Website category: university
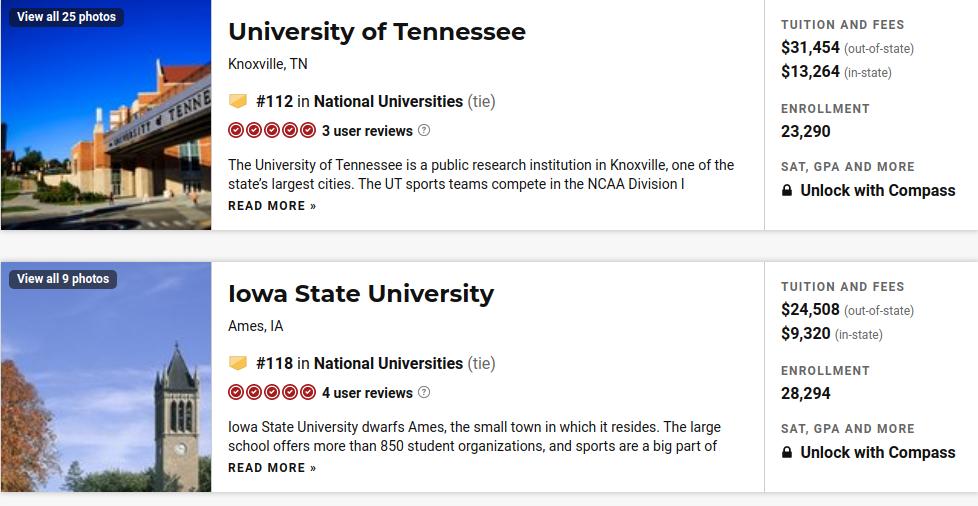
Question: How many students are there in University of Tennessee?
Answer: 23,290

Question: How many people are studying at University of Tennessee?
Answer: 23,290

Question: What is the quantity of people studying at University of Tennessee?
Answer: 23,290

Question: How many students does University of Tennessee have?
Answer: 23,290

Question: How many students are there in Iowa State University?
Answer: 28,294

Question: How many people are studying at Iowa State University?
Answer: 28,294

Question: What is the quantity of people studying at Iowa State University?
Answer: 28,294

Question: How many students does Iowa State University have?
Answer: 28,294

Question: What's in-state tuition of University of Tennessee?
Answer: $13,264

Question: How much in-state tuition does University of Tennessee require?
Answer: $13,264

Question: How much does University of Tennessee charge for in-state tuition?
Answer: $13,264

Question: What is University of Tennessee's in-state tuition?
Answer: $13,264

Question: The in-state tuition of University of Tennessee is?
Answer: $13,264

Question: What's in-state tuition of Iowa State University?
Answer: $9,320

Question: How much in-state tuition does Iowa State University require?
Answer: $9,320

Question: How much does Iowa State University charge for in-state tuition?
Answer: $9,320

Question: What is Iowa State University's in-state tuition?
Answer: $9,320

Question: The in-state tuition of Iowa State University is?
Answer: $9,320

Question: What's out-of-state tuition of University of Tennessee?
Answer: $31,454

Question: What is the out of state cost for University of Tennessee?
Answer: $31,454

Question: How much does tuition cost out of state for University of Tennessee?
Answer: $31,454

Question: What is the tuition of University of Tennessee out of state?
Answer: $31,454

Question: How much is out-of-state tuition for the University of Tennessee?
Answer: $31,454

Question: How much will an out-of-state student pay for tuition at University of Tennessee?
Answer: $31,454

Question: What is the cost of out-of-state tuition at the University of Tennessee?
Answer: $31,454

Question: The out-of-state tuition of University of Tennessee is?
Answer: $31,454

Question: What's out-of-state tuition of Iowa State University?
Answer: $24,508

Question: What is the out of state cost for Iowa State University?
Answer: $24,508

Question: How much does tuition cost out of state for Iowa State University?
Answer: $24,508

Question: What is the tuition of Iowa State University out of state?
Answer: $24,508

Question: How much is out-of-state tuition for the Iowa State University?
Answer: $24,508

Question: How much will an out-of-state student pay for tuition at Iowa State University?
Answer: $24,508

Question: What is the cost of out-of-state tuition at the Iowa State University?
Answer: $24,508

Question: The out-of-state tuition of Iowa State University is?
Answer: $24,508

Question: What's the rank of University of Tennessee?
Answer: #112

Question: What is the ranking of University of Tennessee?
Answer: #112

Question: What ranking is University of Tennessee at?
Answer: #112

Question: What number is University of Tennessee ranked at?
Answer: #112

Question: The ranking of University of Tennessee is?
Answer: #112

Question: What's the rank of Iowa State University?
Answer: #118

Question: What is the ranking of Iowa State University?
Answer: #118

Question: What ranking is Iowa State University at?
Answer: #118

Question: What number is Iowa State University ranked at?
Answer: #118

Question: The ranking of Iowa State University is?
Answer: #118

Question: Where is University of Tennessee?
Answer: Knoxville, TN

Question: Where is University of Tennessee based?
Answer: Knoxville, TN

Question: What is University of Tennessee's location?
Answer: Knoxville, TN

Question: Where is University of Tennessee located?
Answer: Knoxville, TN

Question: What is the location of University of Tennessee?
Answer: Knoxville, TN

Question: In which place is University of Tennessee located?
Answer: Knoxville, TN

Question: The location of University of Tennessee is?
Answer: Knoxville, TN

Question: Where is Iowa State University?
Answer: Ames, IA

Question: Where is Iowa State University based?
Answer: Ames, IA

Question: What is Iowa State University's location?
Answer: Ames, IA

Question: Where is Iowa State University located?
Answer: Ames, IA

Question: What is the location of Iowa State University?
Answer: Ames, IA

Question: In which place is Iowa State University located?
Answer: Ames, IA

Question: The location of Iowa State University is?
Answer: Ames, IA

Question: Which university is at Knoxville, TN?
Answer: University of Tennessee

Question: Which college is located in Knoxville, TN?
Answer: University of Tennessee

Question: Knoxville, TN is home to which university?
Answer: University of Tennessee

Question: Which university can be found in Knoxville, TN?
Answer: University of Tennessee

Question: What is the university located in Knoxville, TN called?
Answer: University of Tennessee

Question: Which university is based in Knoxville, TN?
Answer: University of Tennessee